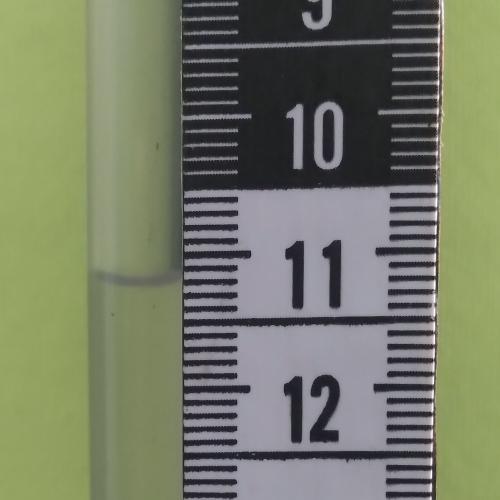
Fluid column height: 11.2 cm